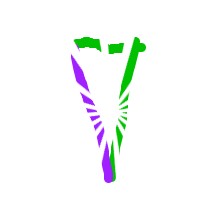
Shape: triangle